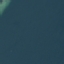
Land use / land cover class: SeaLake